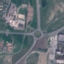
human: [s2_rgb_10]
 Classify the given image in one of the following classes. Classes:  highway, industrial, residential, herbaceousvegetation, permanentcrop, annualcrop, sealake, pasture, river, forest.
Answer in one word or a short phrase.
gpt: Highway